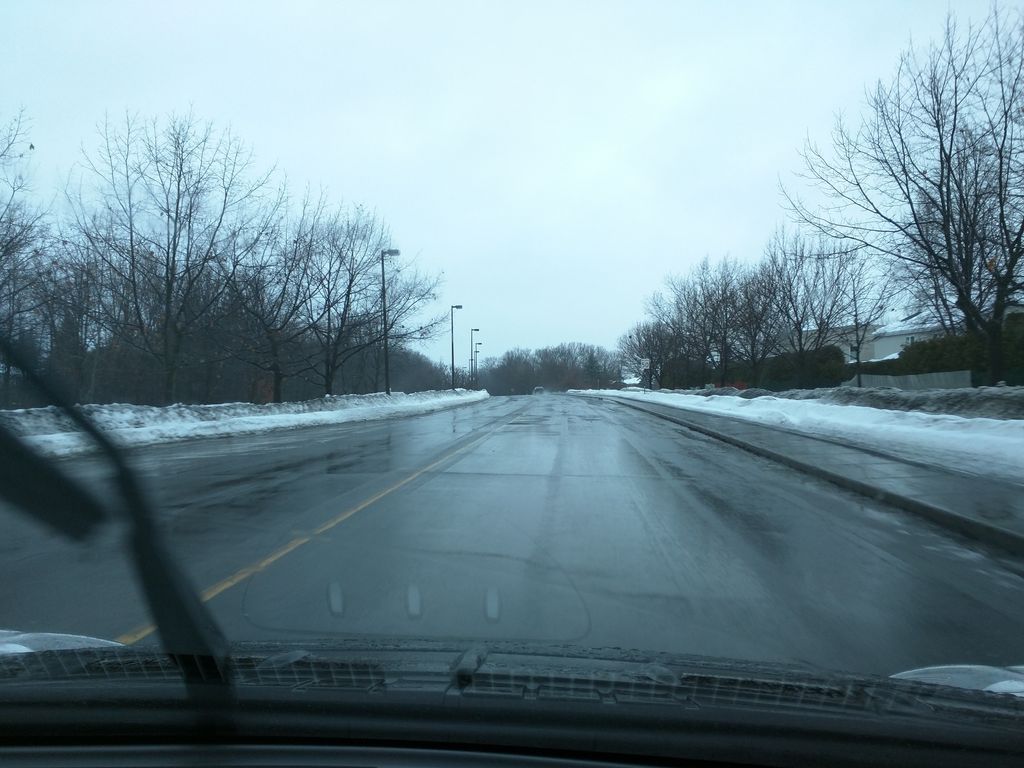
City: montreal